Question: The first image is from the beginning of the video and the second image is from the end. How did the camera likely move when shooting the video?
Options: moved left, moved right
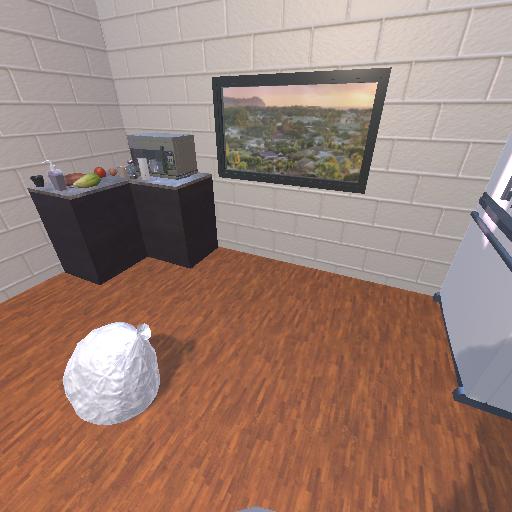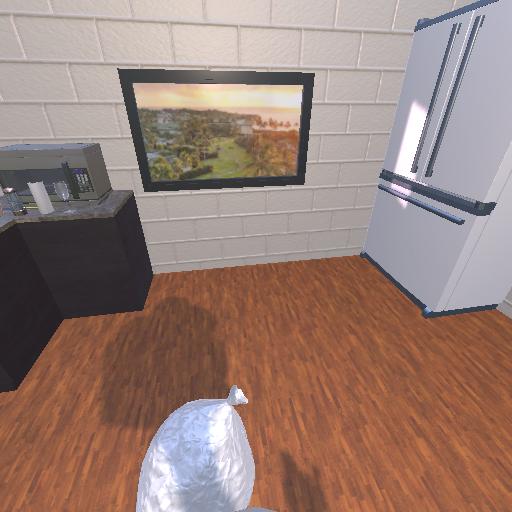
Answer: moved left